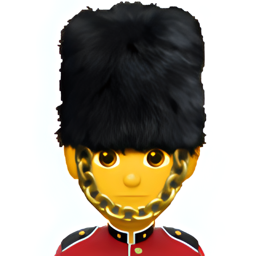
Name: male guard
Emoji: 💂‍♂️
Group: People & Body
Sub-group: person-role